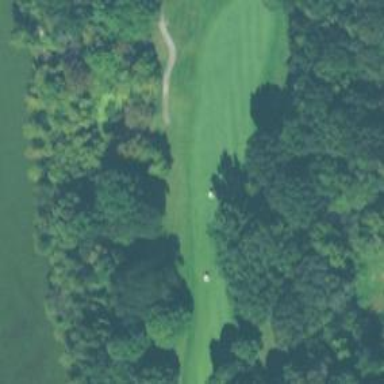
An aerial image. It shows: Golf hole.